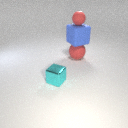
small red rubber sphere above large blue rubber cube